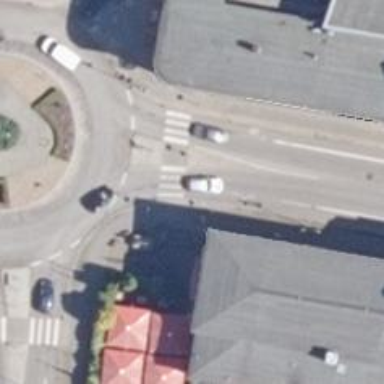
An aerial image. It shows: Uncontrolled zebra crossing with pedestrian island.